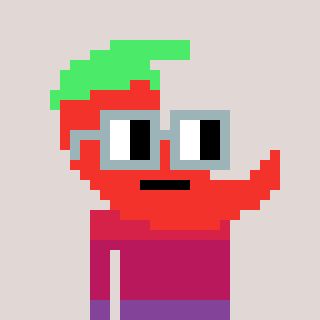
a pixel art character with square dark gray glasses, a chilli-shaped head and a grayscale-colored body on a warm background